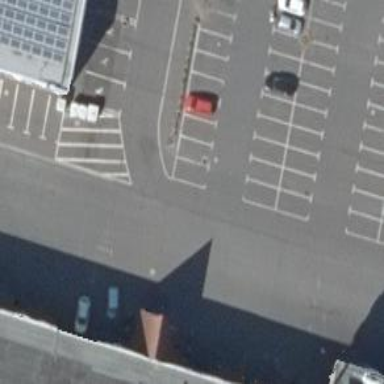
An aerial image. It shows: Paved parking aisle in service road.